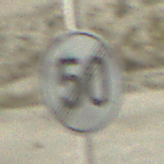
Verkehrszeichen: EndeGeschwindigkeit50
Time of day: MorningAfternoon
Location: Outdoor (Beach)
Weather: PartlyCloudy
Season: NotSpecified
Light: Natural